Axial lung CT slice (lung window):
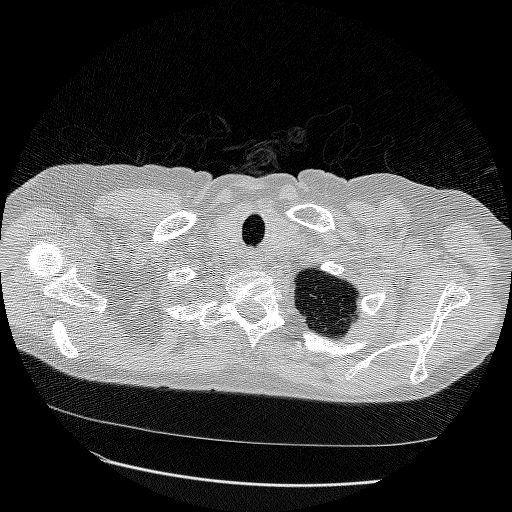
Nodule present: no